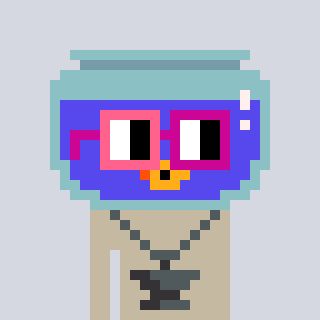
a pixel art character with square pink and red glasses, a goldfish-shaped head and a bege-colored body on a cool background